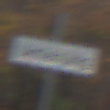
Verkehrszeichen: Umleitungsankuendigung
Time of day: SunriseSunset
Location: Outdoor (Nature)
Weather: PartlyCloudy
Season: Autumn
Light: Natural